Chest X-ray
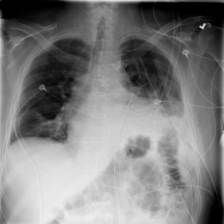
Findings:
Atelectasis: negative
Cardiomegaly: negative
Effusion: negative
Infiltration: negative
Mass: negative
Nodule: negative
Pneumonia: negative
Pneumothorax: negative
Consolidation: negative
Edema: negative
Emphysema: negative
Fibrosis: negative
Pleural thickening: negative
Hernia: negative